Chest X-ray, AP view. Patient: 30 years old, sex M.
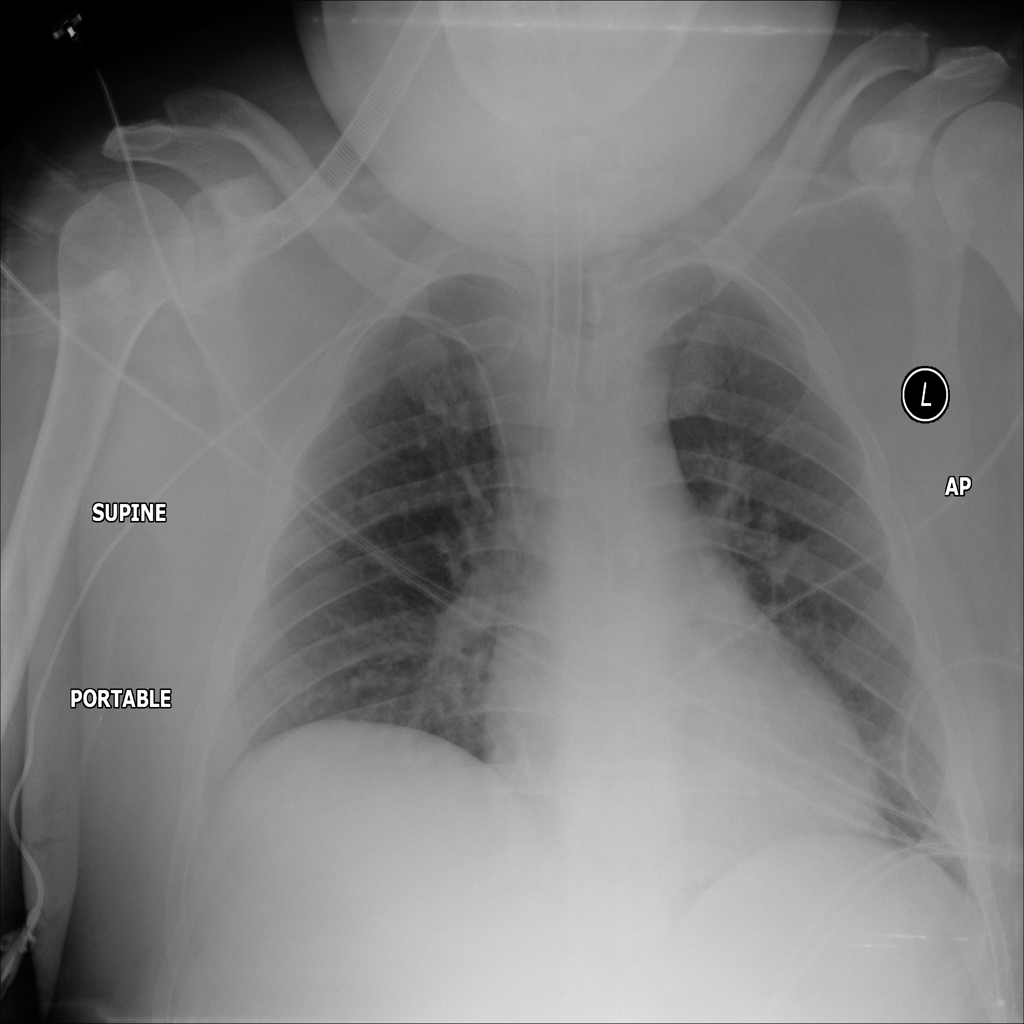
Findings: No Finding